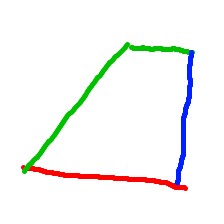
Shape: trapezoid